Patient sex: F
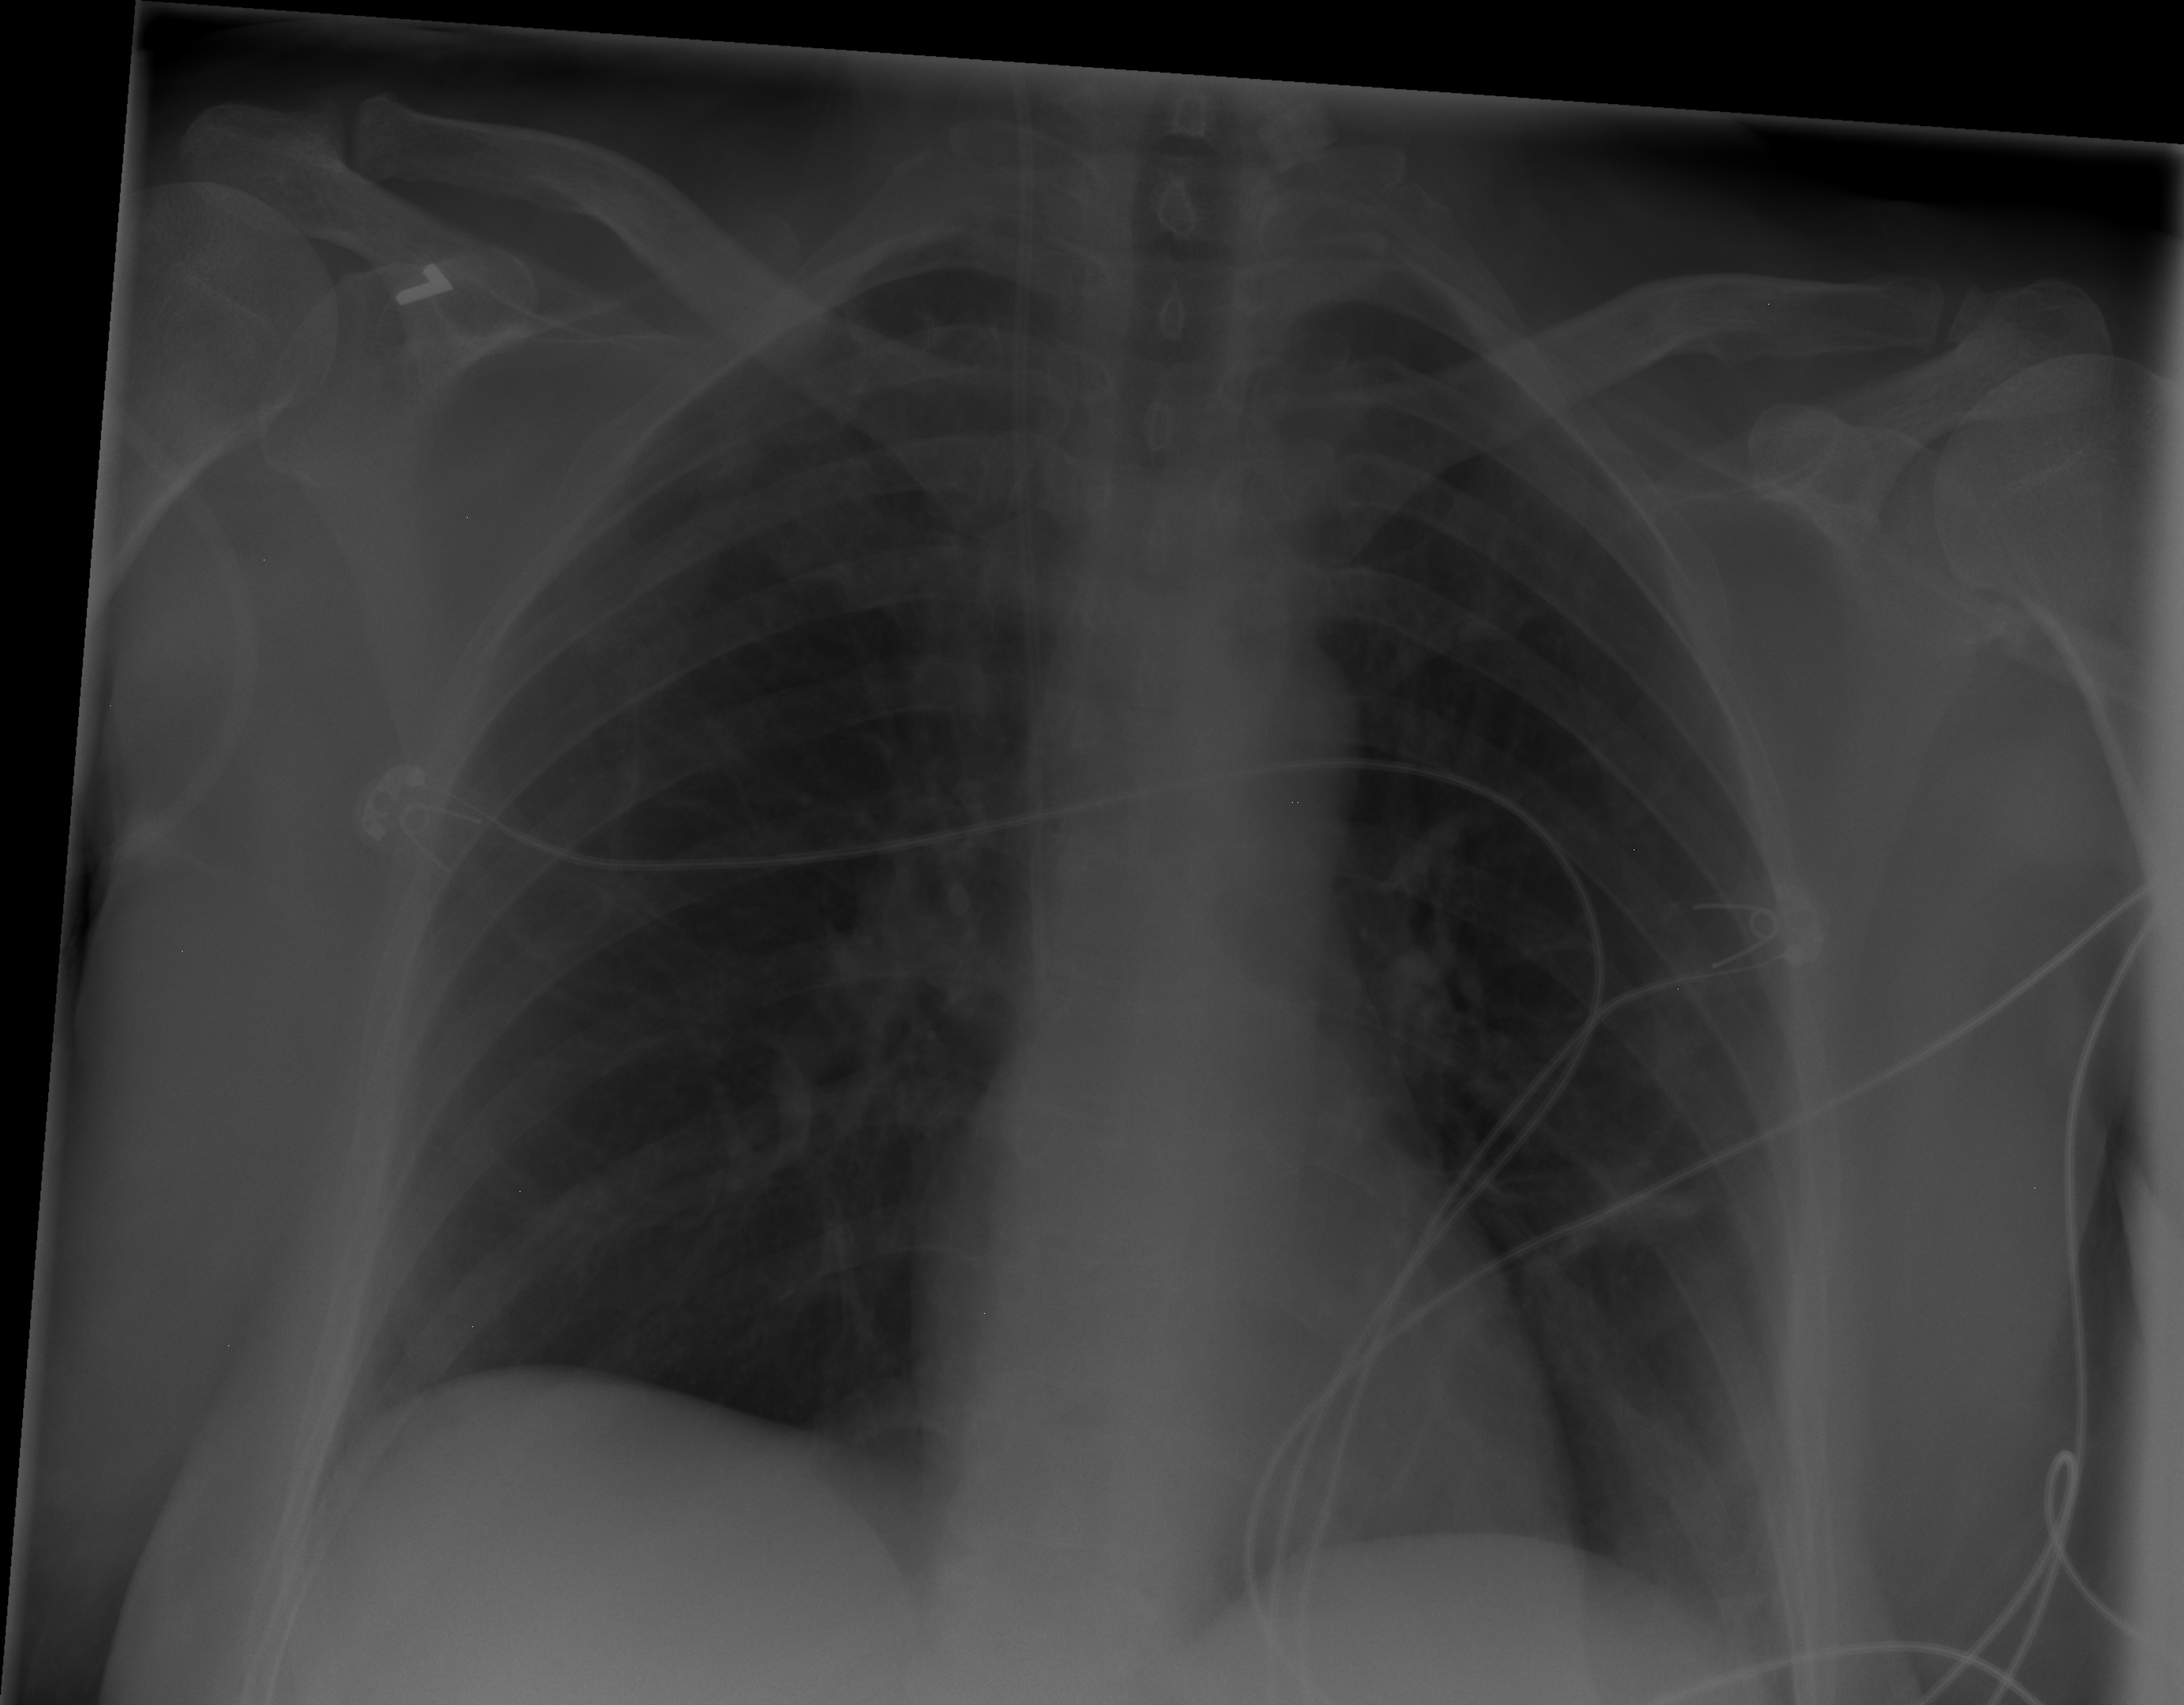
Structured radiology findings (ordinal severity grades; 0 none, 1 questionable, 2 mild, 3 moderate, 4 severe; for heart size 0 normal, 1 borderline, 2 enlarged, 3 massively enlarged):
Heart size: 0
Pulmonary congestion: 0
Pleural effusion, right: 0
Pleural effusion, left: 1
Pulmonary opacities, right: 0
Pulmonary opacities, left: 0
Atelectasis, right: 0
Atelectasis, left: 2